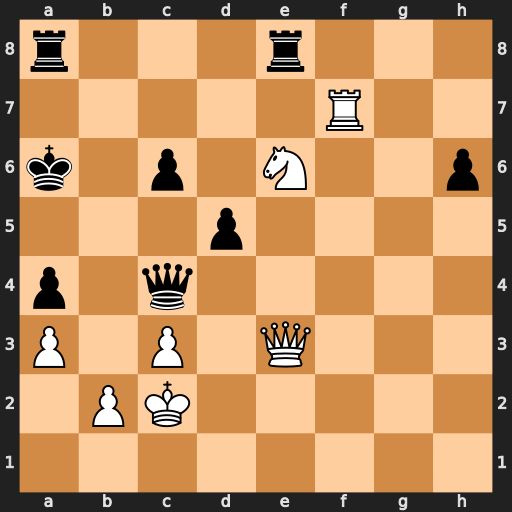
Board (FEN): r3r3/5R2/k1p1N2p/3p4/p1q5/P1P1Q3/1PK5/8
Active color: w
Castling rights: -
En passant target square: -
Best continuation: Nc7+ Ka5 Nxe8 Qe4+ Qxe4